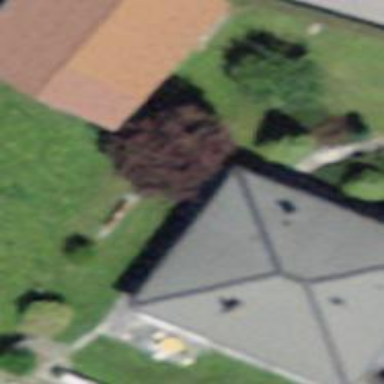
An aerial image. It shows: Residential building.